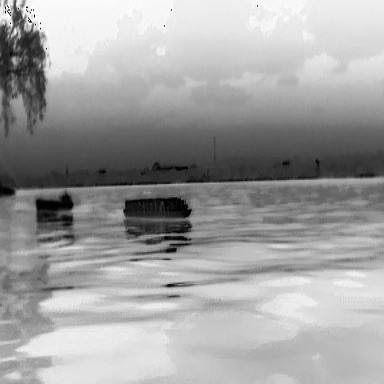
There are two objects shown in the infrared image, including a fishing_boat, and a liner.